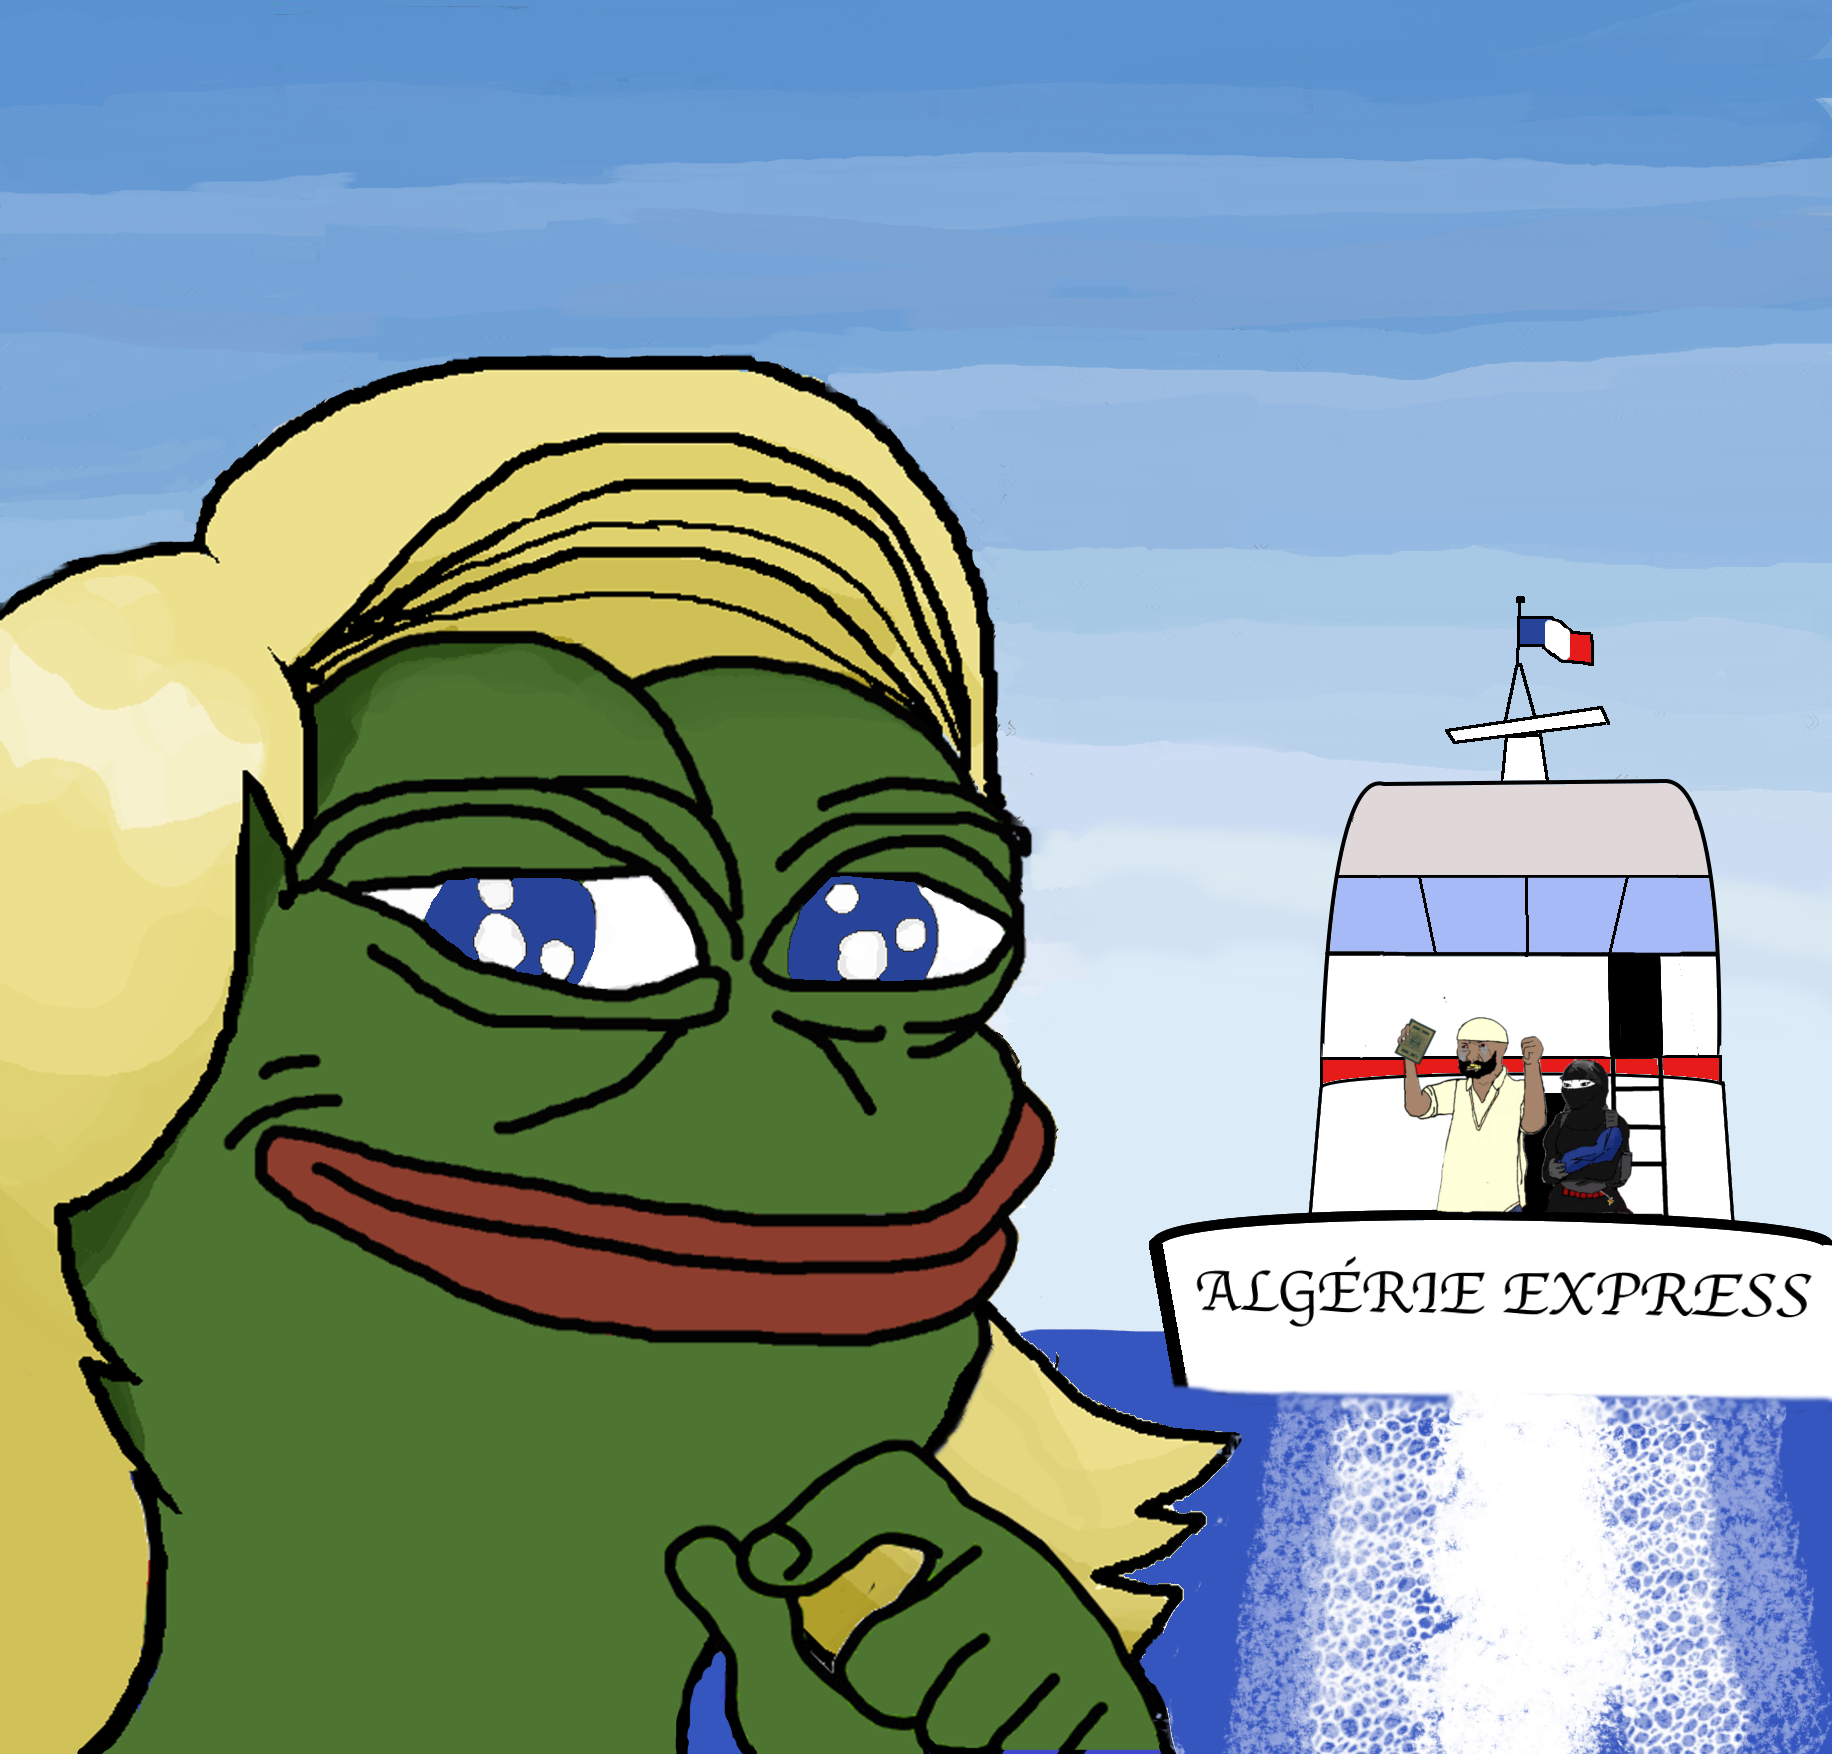
Label: 5_Wojak_with_Background